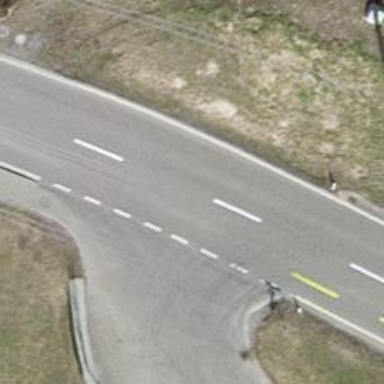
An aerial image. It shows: Secondary road with lane designated for cycling on the left side. The road surface is asphalt.